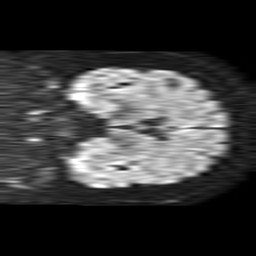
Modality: TRACE
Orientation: coronal
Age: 48
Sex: female
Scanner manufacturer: philips
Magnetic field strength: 1.5 T
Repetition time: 4.6 s
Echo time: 0.08517 s